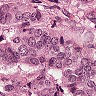
Metastatic tissue present: yes